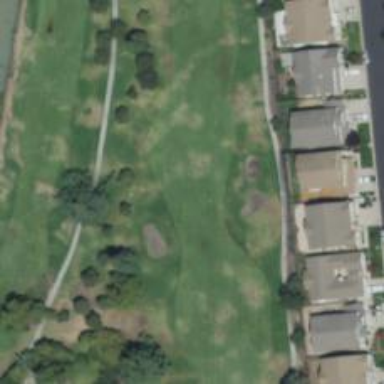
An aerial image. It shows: View of golf hole.